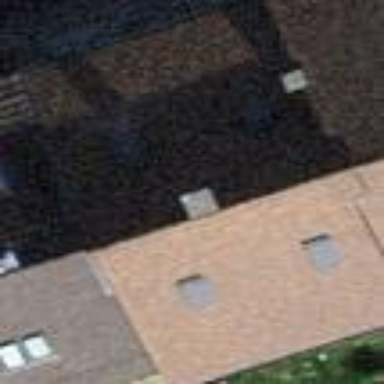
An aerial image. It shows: Building with tile roof.